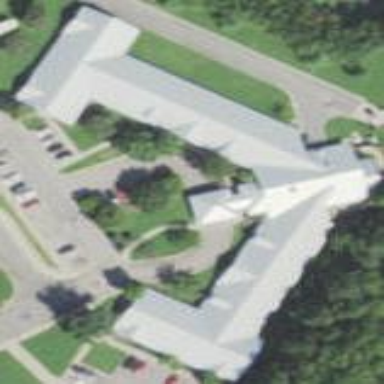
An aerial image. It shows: Nursing home building.